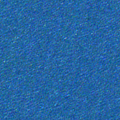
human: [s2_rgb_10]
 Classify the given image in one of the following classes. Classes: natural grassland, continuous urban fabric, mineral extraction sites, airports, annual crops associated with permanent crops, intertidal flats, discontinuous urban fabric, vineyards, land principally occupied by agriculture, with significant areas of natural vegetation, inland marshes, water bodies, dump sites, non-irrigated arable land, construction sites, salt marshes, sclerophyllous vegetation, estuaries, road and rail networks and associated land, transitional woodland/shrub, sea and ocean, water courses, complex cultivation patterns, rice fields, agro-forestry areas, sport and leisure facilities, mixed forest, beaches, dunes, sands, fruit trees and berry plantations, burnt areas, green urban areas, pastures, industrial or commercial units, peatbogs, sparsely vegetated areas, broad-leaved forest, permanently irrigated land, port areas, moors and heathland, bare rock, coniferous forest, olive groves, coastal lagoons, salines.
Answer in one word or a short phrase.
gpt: sea and ocean